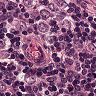
Metastatic tissue present: yes